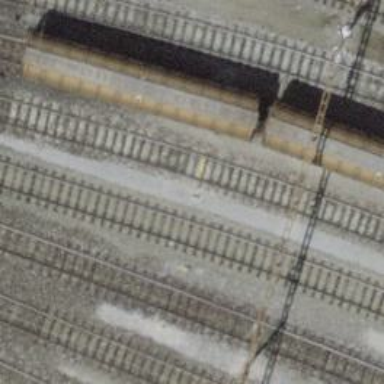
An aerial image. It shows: Single-track electrified railway service yard with contact line for trains.